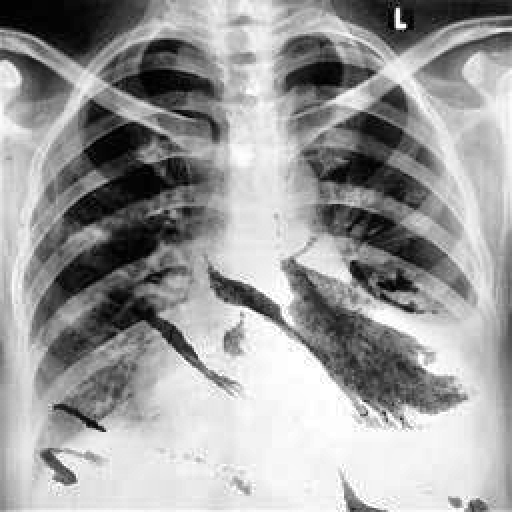
Finding: TUBERCULOSIS